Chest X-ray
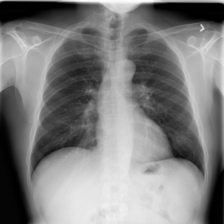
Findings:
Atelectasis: negative
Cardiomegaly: negative
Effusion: negative
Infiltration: negative
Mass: negative
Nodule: negative
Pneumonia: negative
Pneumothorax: negative
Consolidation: negative
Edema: negative
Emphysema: negative
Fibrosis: negative
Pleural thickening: negative
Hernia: negative